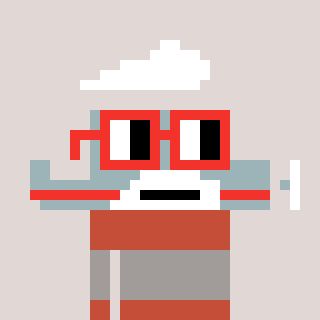
a pixel art character with square red glasses, a plane-shaped head and a rust-colored body on a warm background